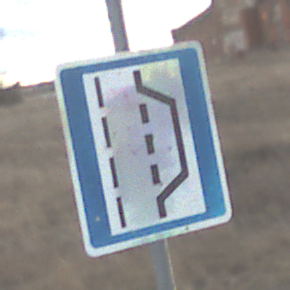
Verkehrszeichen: NothalteUndPannenbucht
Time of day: SunriseSunset
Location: Outdoor (RoadRail)
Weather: PartlyCloudy
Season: NotSpecified
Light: Natural